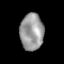
Tissue: lung
Cell type: Epithelial cells
Senescence score: 0.1504
Nuclear area (px): 841
Mean DAPI intensity: 154.152